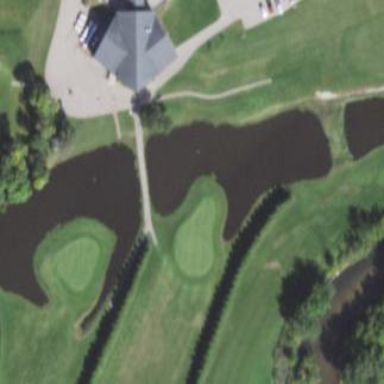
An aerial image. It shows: Water hazard in golf course. The hazard is natural water feature.